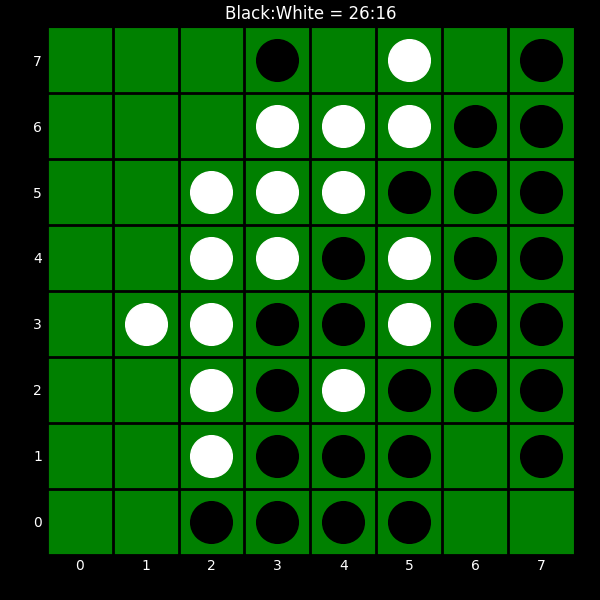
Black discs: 26
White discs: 16